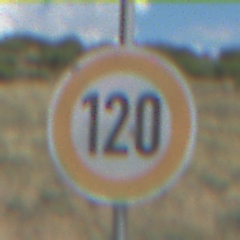
Verkehrszeichen: Geschwindigkeit120
Umgebung: Outdoor, Nature
Tageszeit: Midday
Wetter: PartlyCloudy
Licht: Natural
Jahreszeit: NotSpecified
Kontrast: HighContrast